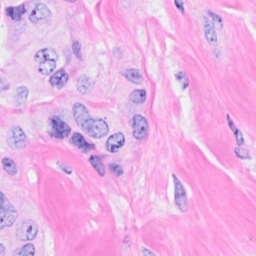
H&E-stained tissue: Breast